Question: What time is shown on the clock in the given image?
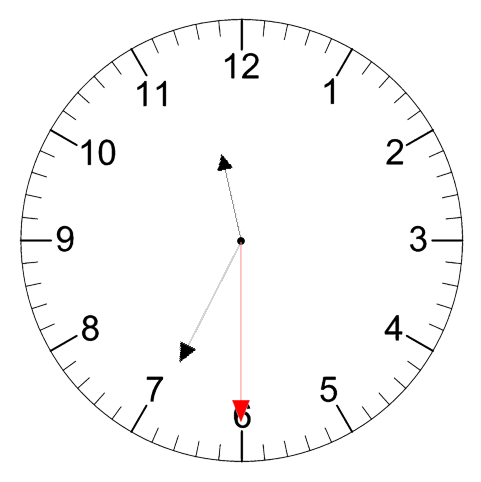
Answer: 11:34:30